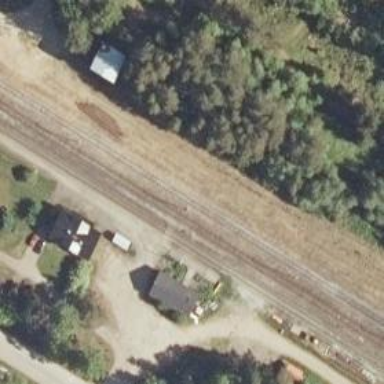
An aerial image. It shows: Continuous railway track.